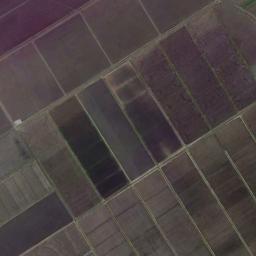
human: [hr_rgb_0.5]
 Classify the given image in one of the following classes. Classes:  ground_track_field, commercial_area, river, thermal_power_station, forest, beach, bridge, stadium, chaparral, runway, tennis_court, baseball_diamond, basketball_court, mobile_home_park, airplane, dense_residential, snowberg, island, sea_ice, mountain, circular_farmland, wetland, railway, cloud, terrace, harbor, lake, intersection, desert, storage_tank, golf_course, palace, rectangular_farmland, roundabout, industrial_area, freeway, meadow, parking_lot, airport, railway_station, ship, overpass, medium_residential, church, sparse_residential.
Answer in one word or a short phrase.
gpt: rectangular_farmland